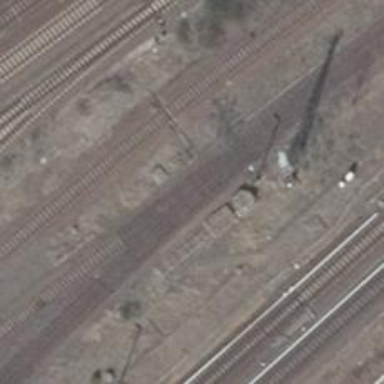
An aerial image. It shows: Disused railway with electrified contact line.